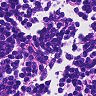
Metastatic tissue present: no